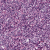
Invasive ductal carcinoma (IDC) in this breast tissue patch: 1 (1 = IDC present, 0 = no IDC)